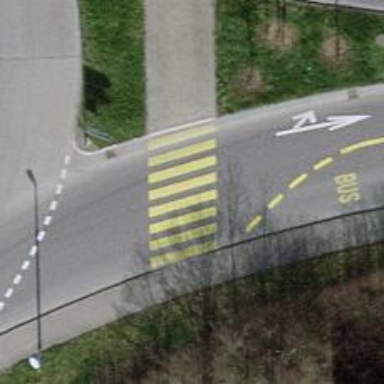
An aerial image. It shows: Uncontrolled zebra crossing on the road.